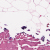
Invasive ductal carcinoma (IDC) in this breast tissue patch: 0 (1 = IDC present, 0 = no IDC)